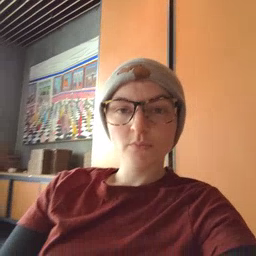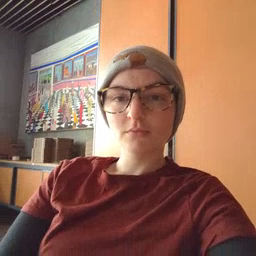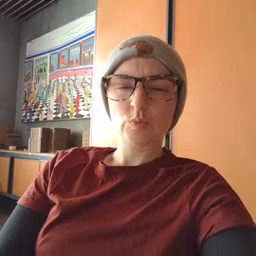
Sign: owie